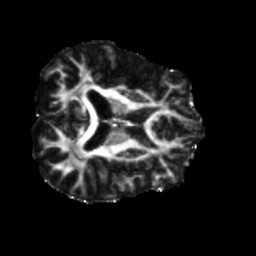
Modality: FA
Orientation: axial
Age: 58
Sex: male
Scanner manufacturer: siemens
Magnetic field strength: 3 T
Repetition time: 5.25 s
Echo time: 0.08 s